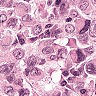
Metastatic tissue present: yes